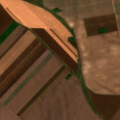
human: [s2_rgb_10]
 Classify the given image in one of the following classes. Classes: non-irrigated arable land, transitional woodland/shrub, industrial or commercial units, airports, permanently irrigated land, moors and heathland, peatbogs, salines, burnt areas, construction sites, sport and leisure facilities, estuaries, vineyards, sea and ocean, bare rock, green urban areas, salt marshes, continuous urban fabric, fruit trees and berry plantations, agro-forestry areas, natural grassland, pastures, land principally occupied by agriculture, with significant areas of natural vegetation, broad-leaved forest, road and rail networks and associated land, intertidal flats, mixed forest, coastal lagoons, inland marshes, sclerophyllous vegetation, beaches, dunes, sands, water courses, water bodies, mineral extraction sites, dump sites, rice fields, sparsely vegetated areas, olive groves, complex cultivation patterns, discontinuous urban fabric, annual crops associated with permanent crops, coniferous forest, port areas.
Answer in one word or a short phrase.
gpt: non-irrigated arable land